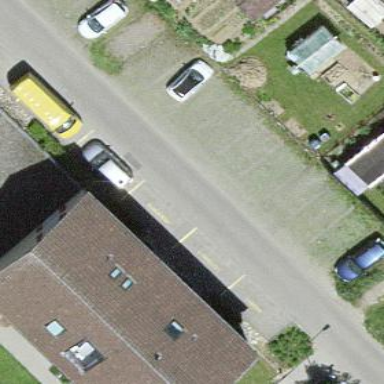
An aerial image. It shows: Residential building.